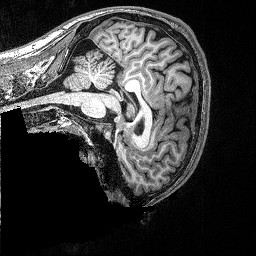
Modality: T1w
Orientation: sagittal
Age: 23
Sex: male
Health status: healthy
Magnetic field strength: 3 T
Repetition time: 2.53 s
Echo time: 0.00331 s